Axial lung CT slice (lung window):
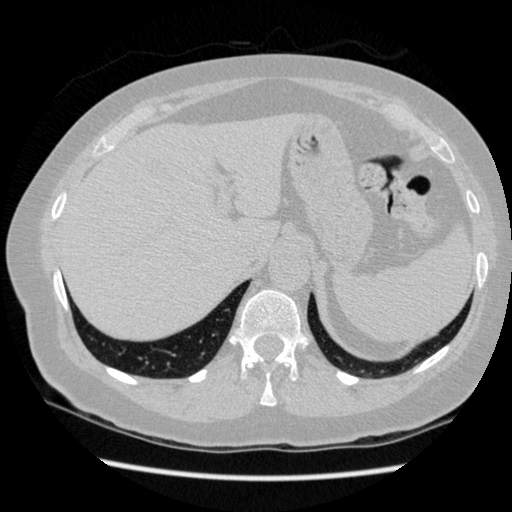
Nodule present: no